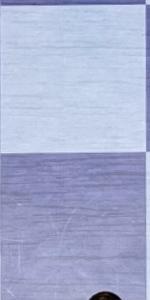
Label: Empty